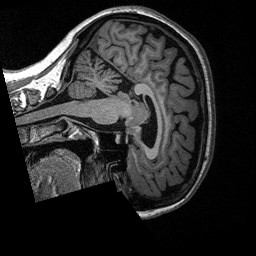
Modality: T1w
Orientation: sagittal
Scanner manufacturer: siemens
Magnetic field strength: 3 T
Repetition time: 2.2 s
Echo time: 0.00234 s